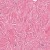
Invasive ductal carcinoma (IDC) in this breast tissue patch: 0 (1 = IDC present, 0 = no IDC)